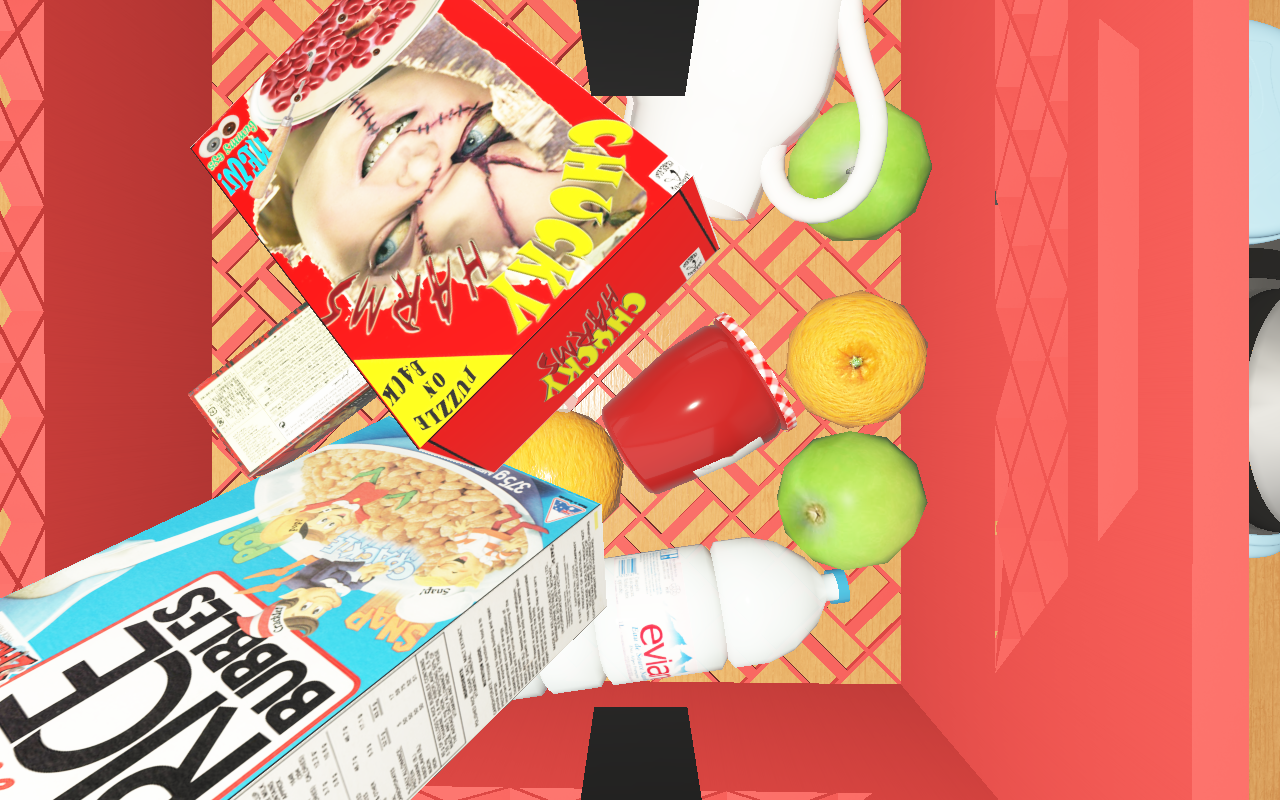
Objects in the scene:
water bottle
apple
orange
orange
wineglass
cereal box
cereal box
biscuit box